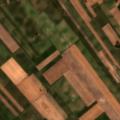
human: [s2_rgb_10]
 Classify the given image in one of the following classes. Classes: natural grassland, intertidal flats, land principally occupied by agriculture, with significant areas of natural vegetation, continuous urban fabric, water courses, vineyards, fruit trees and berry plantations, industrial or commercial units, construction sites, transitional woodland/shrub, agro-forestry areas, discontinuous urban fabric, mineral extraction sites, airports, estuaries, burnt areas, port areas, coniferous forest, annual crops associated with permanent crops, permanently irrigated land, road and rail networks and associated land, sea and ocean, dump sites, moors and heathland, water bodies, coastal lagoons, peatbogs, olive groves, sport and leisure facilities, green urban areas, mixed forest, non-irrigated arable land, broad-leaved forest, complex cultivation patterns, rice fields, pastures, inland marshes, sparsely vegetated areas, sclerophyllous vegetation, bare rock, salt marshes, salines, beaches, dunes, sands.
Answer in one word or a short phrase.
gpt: non-irrigated arable land